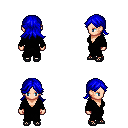
a pixel art fantasy rpg character, female body template, human, light skin, black robe, metal pants, blue loose hair, ghillies, four views (front, back, left, right), 2x2 character sprite sheet, small pixel art, hard edges, no anti-aliasing